Interaction volume radius: 5 \u00c5
Interaction volume height: 15 \u00c5
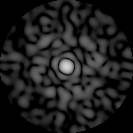
Disorder parameter: 0.8383